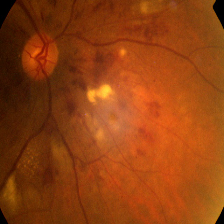
Diabetic retinopathy grade: Severe